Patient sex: F
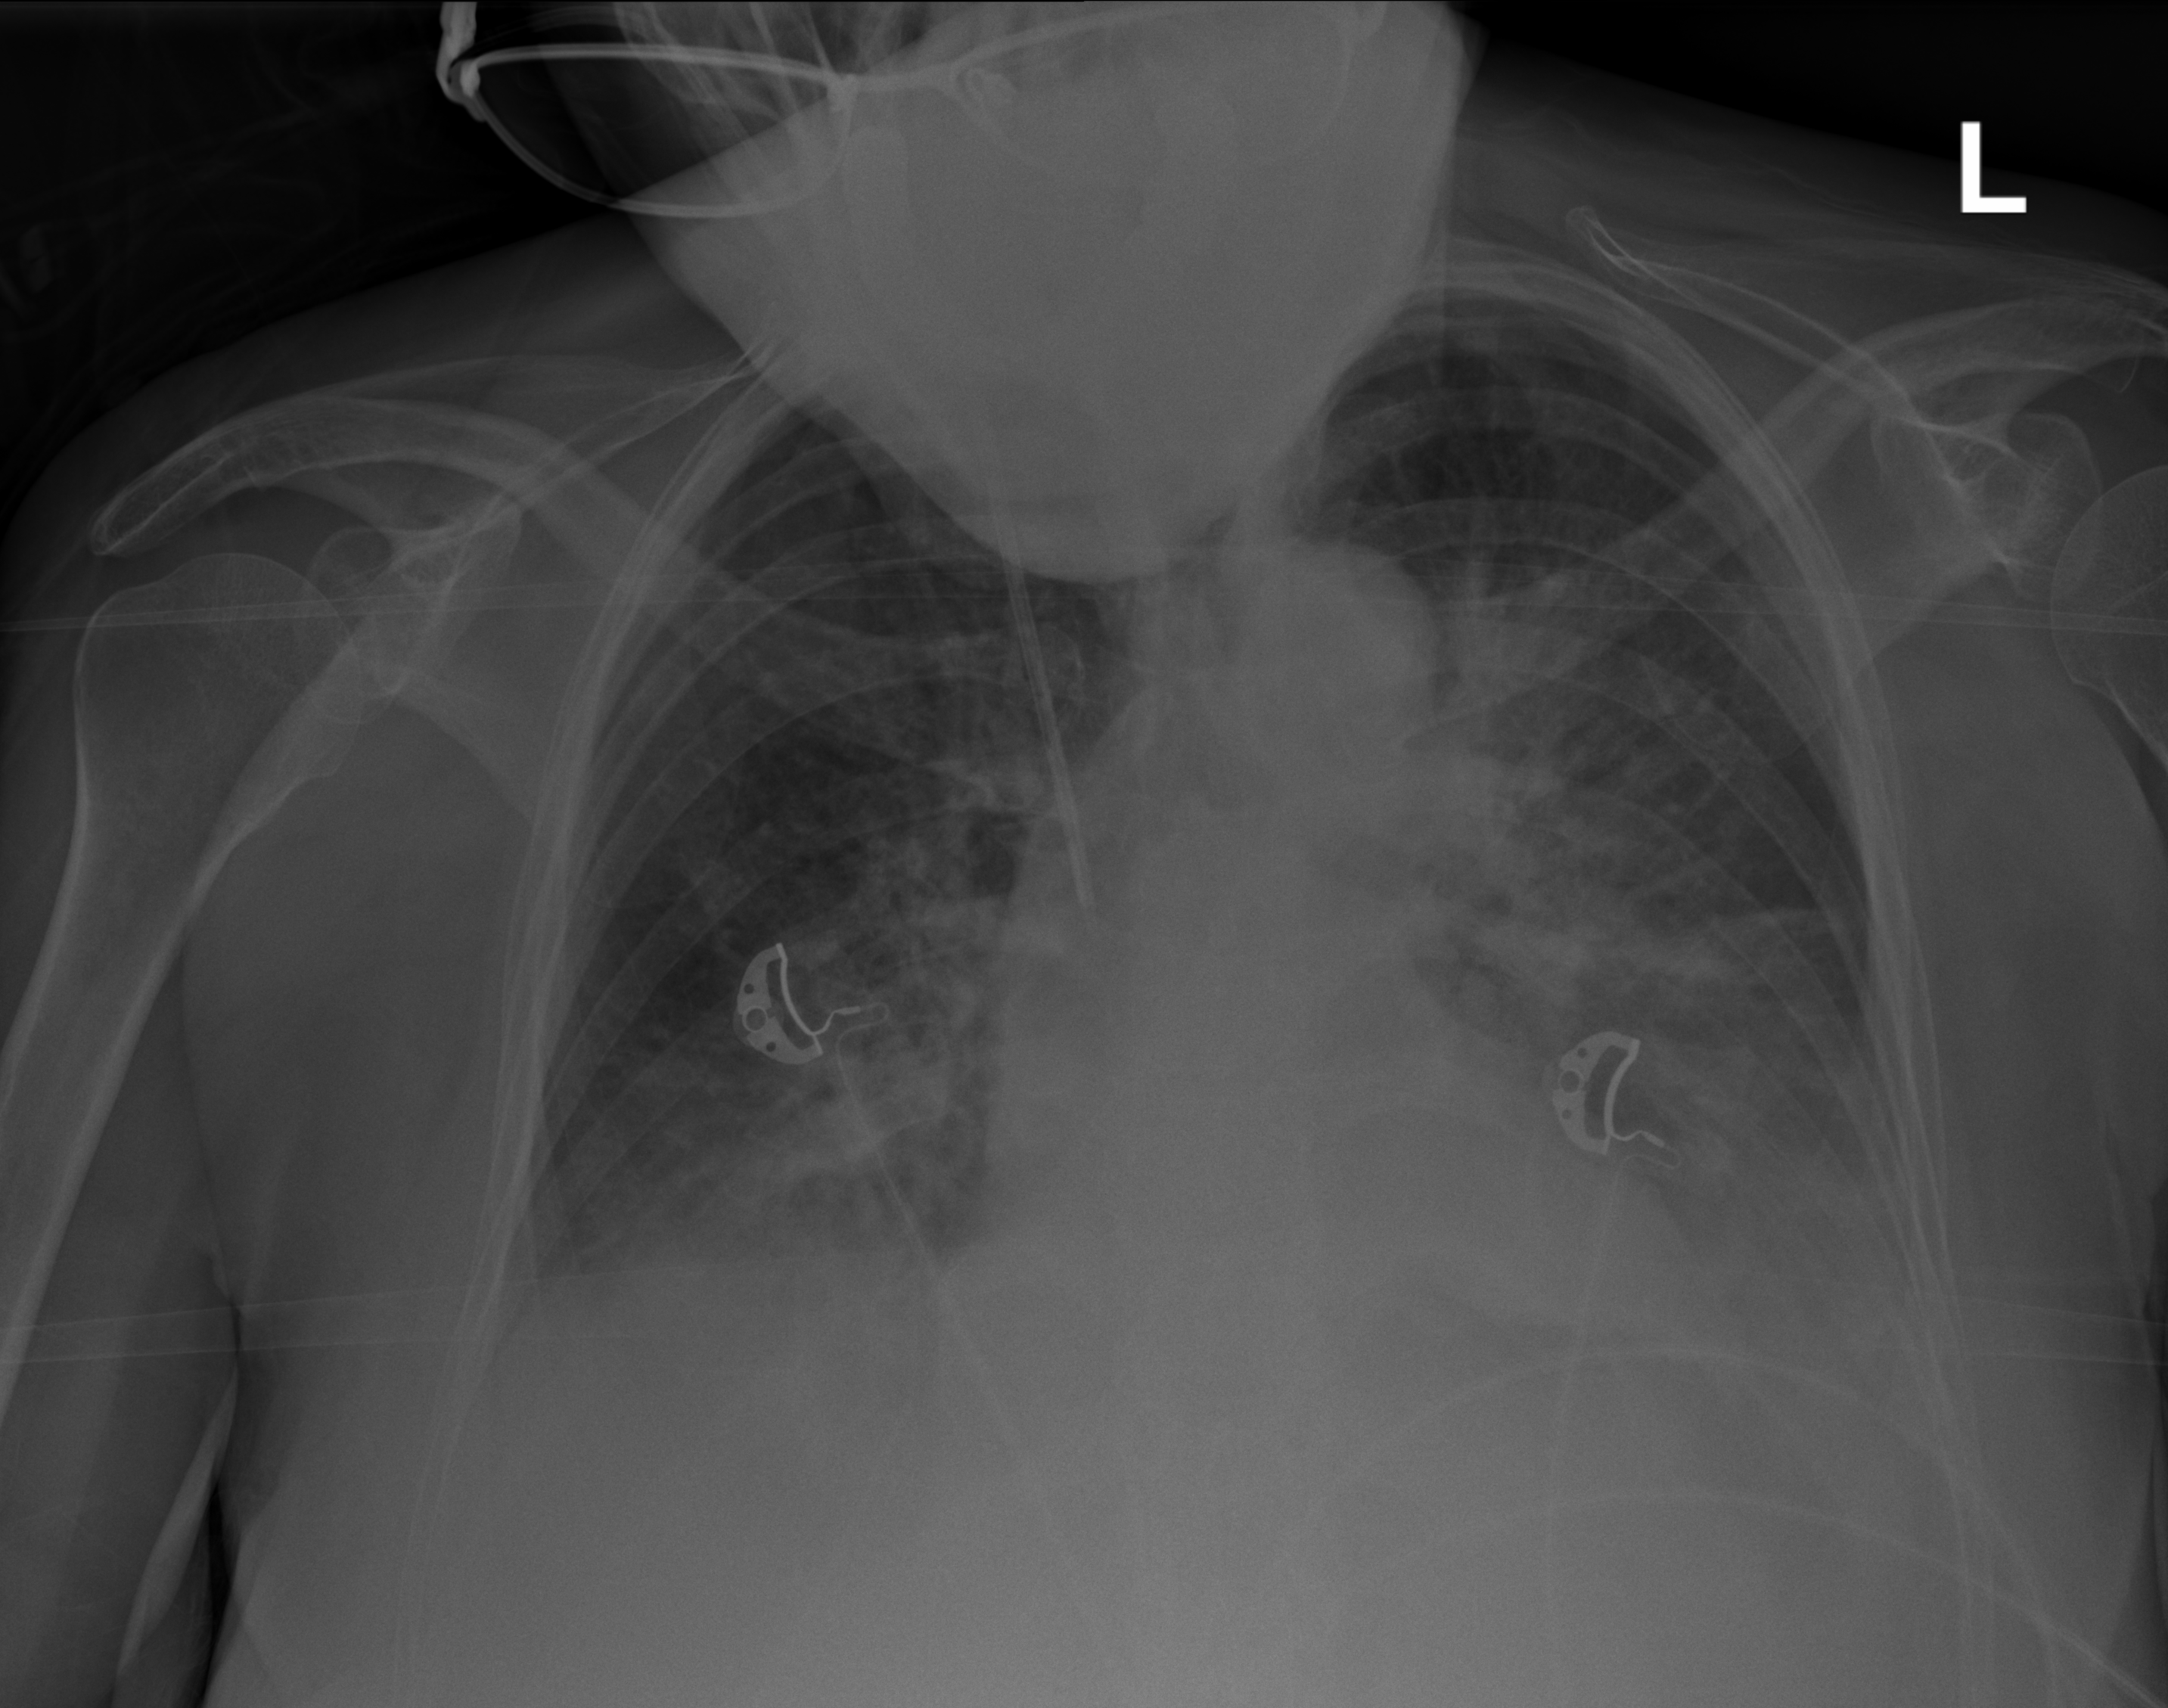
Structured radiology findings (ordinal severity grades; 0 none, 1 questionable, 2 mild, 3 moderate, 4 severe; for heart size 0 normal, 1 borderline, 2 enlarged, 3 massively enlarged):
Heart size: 0
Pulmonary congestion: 0
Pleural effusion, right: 2
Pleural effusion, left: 2
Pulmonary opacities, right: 2
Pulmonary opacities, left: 2
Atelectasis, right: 2
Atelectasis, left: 2